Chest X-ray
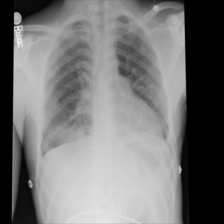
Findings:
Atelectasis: negative
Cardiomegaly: negative
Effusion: negative
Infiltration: negative
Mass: negative
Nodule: negative
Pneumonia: negative
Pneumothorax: negative
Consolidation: negative
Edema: negative
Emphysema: negative
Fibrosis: negative
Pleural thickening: negative
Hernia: negative